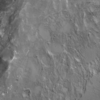
Label: not_dusty